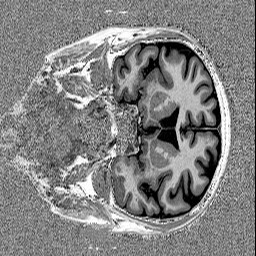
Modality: UNIT1
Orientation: coronal
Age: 68
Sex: male
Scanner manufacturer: siemens
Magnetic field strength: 3 T
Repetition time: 5 s
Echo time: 0.00298 s